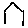
Label: house